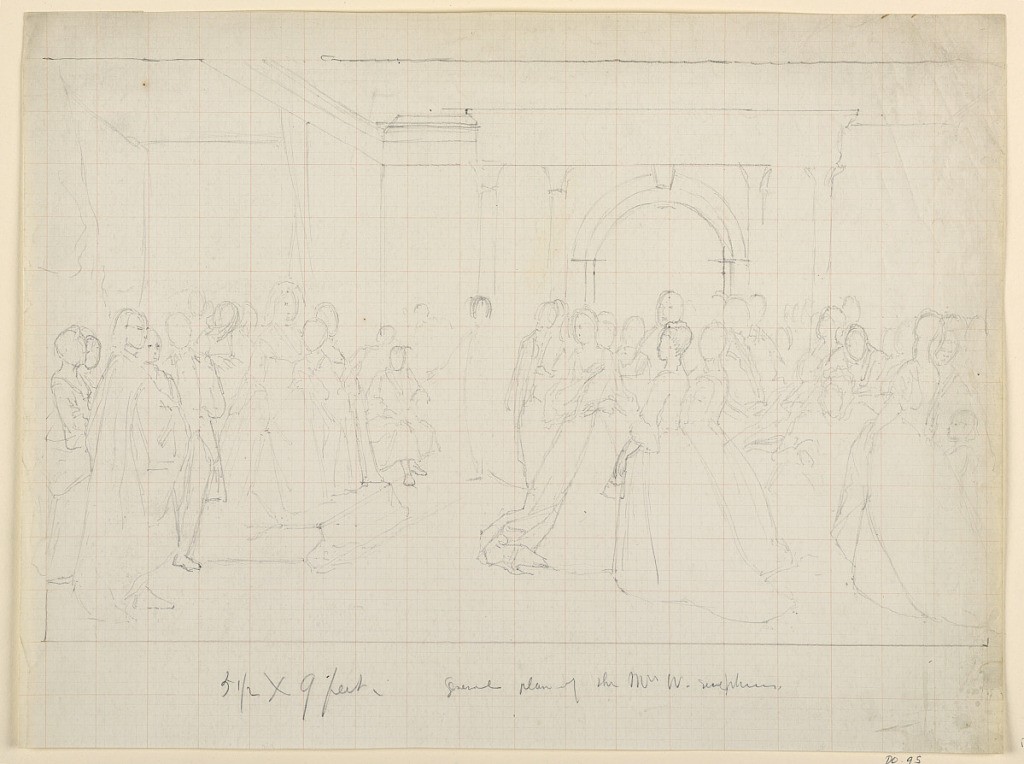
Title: General Plan for "The Republican Court" (Lady Washington's Reception Day)
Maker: Daniel Huntington, American, 1816–1906
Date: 1860
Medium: Graphite on grey wove graph paper
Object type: Drawing
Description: Sketch on graph paper of the overall arrangement of figures for a painting of Martha Washington's reception. Mrs. Washington is on a dias, at left, as figures approach from the right.